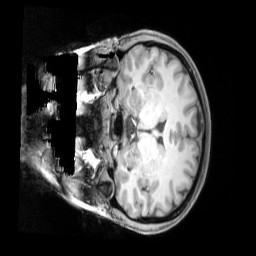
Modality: T1w
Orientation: coronal